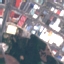
Land use / land cover: Industrial